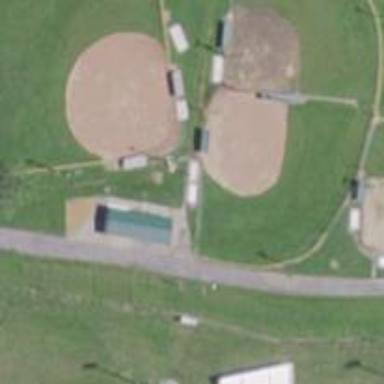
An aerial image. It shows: Softball pitch for leisure land activities.